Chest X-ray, AP view. Patient: 69 years old, sex F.
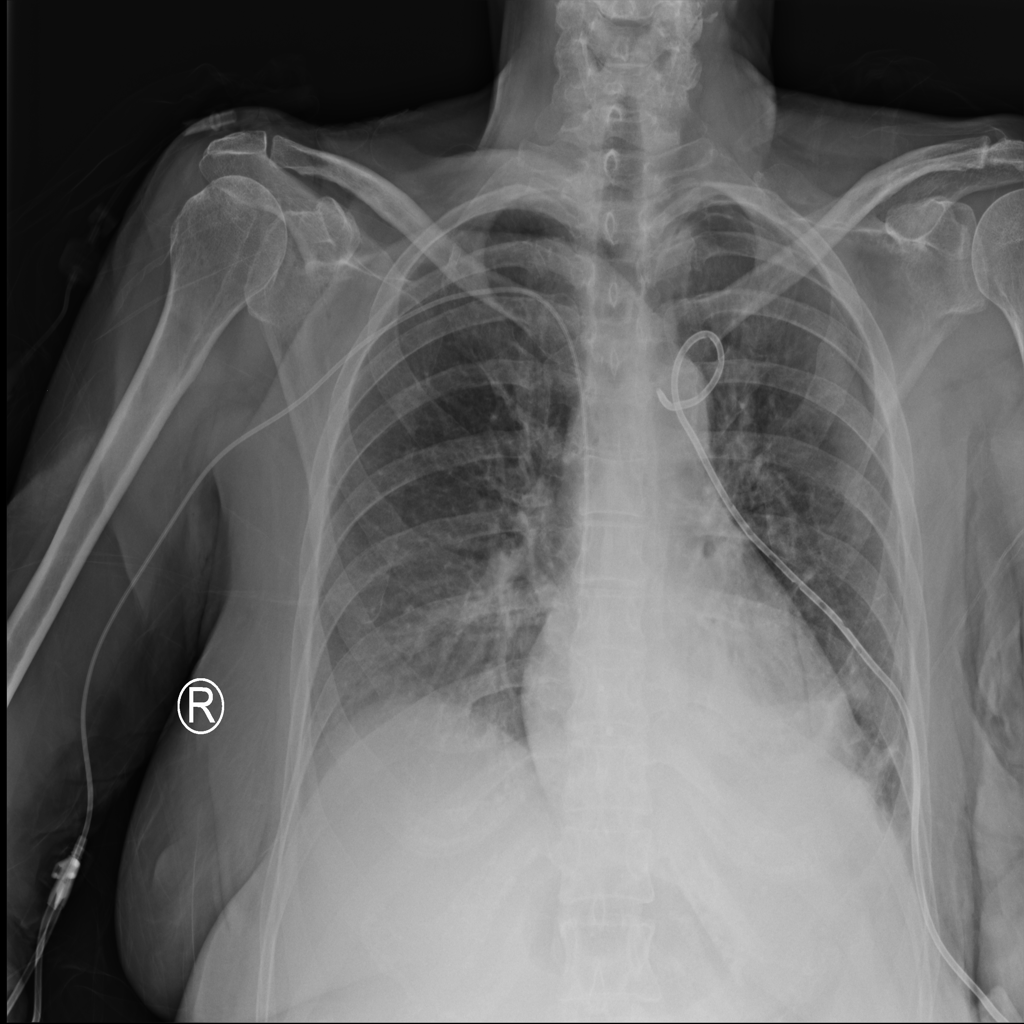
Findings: No Finding